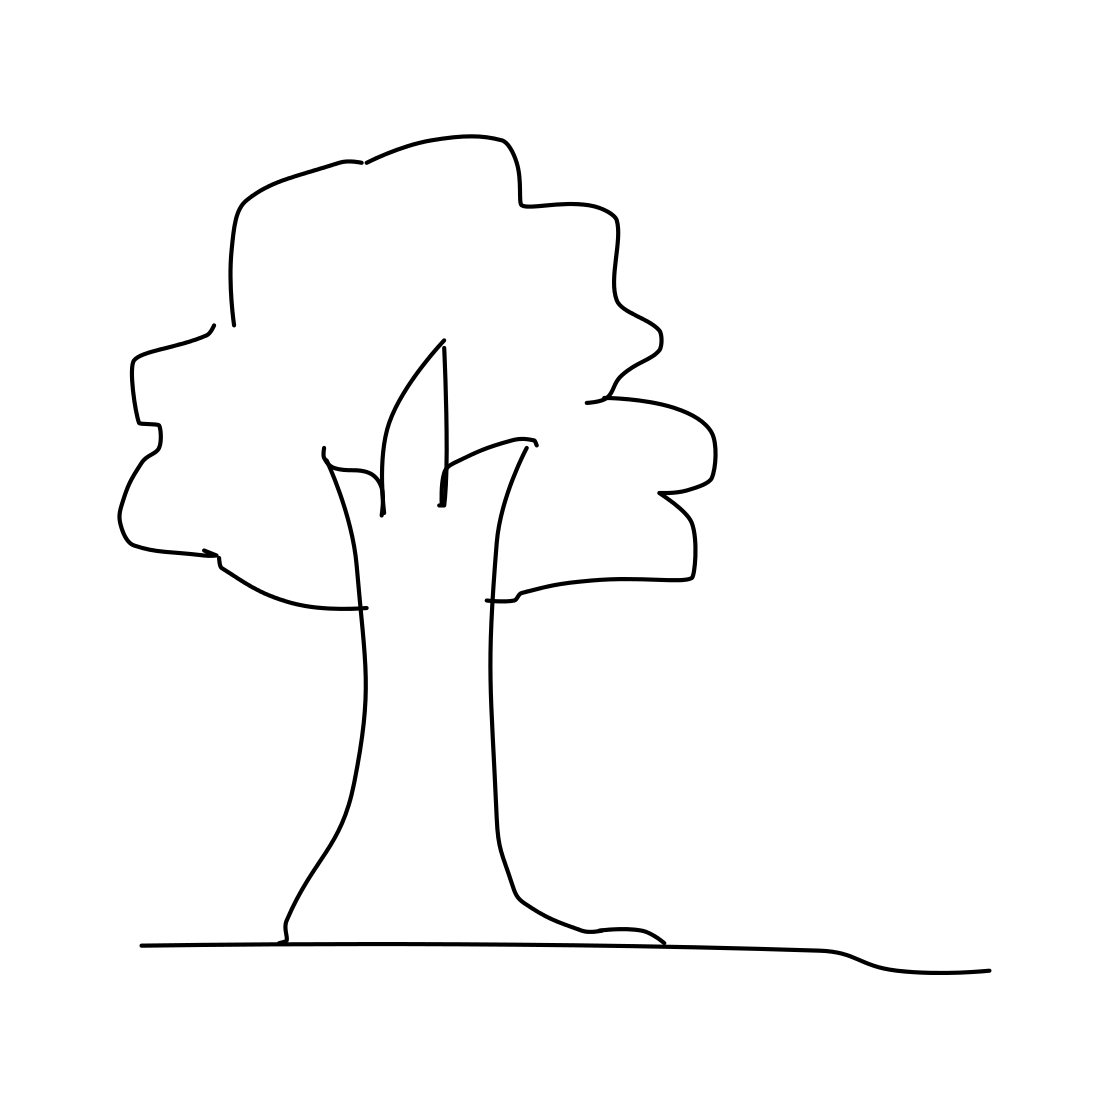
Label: tree